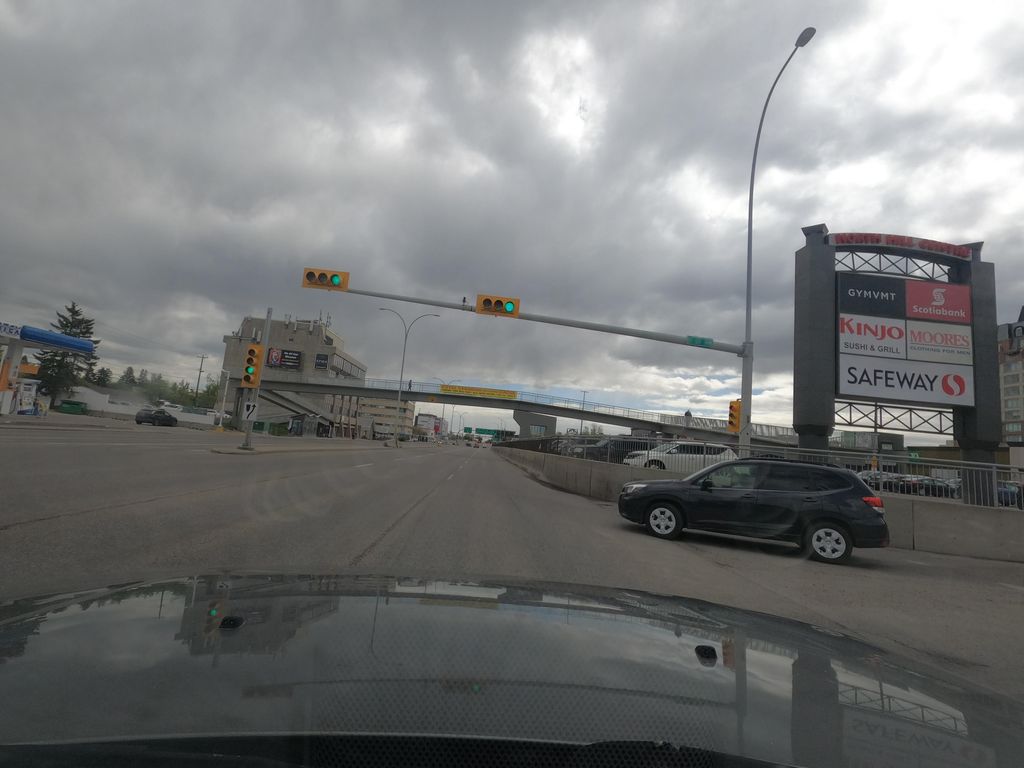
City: calgary